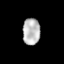
Tissue: lung
Cell type: T cells
Senescence score: 0.1744
Nuclear area (px): 450
Mean DAPI intensity: 187.164